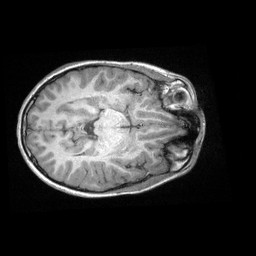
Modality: T1w
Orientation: axial
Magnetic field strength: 3 T